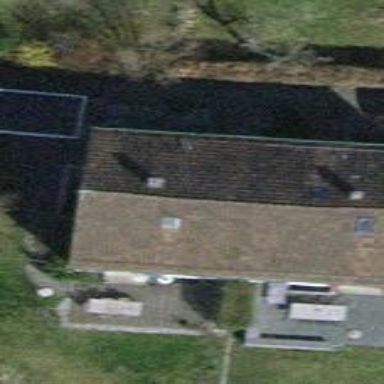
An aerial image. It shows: Semi-detached house.